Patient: sex M, age 48
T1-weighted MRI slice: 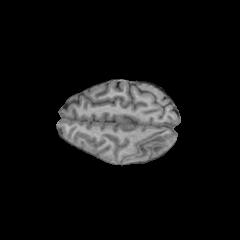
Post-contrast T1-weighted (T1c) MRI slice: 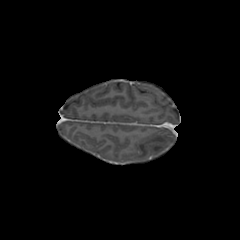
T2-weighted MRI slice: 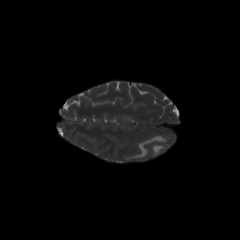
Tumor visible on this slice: yes
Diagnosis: Glioblastoma, IDH-wildtype
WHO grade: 4